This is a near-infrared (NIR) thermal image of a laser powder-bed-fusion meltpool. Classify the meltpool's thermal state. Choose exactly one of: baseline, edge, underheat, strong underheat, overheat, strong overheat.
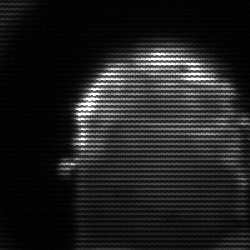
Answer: baseline